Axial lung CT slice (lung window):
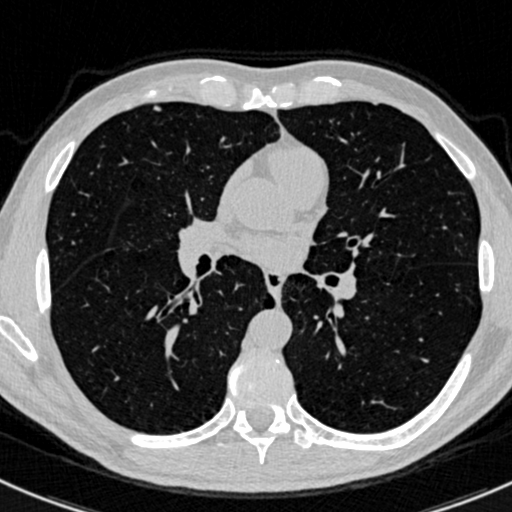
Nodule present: no